Question:
it just started happening, now all "input()" gets yellow underline
But code works properly
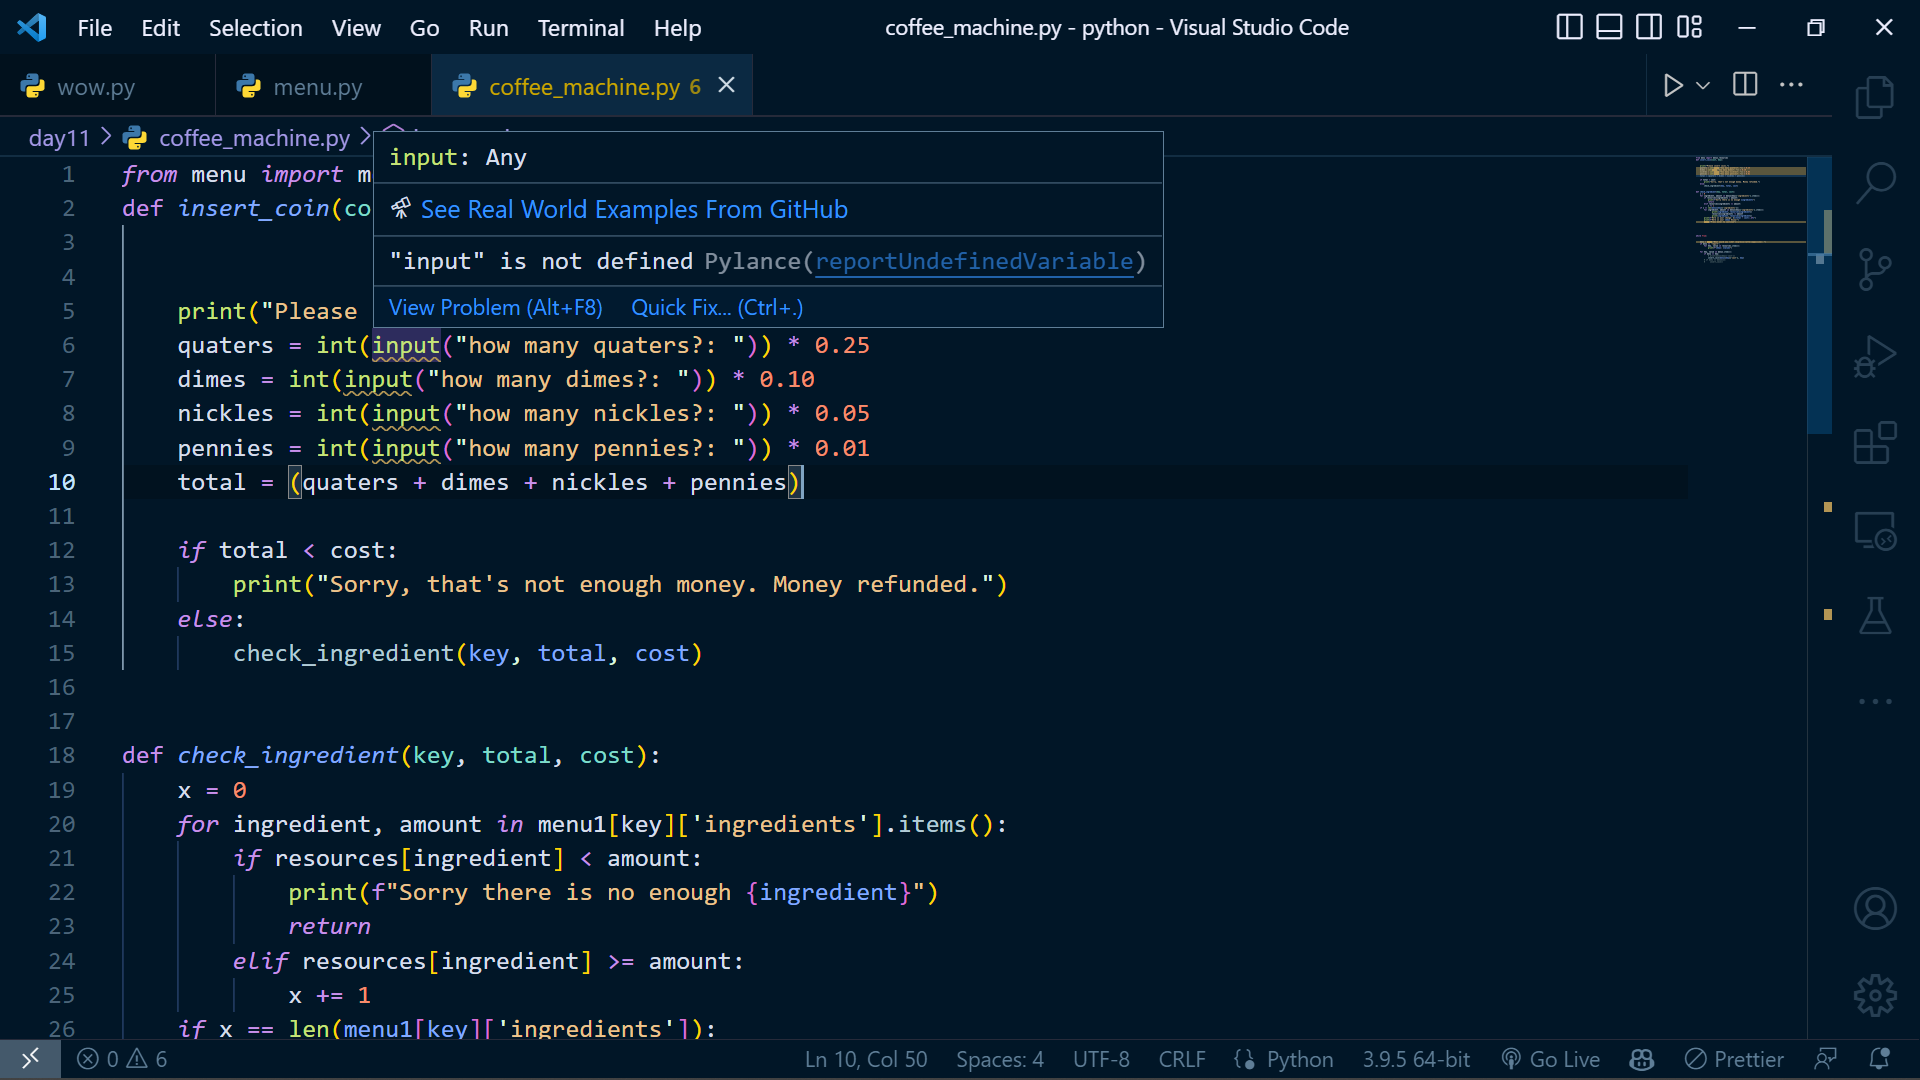
Answer: This problem does not occur in my pylance.
It seems that there are some errors in your vscode's pylance. It doesn't recognize the input() method.
You can try to update the pylance in the extension store or add the following code in 'settings.json':
'''
"python.analysis.diagnosticSeverityOverrides": {
"reportUndefinedVariable": "none"
}
'''